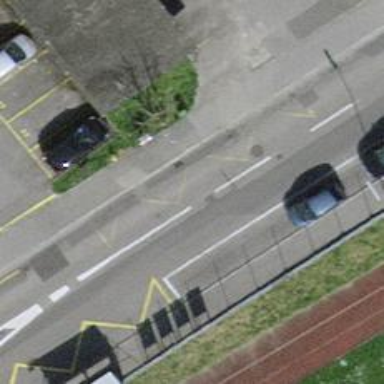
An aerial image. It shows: Bus stop with platform for public transport.